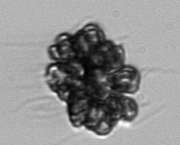
Label: Corymbellus